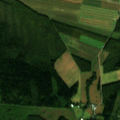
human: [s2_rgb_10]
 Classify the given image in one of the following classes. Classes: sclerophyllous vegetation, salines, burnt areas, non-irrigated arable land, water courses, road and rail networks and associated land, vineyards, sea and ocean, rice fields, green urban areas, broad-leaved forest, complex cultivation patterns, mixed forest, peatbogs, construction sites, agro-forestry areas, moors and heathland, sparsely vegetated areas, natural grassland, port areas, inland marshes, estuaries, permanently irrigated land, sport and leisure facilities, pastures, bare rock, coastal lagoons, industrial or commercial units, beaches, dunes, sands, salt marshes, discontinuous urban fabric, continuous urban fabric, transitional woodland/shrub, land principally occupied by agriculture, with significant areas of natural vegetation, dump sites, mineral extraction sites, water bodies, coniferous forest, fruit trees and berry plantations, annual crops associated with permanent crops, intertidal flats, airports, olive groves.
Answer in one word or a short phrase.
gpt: non-irrigated arable land, land principally occupied by agriculture, with significant areas of natural vegetation, coniferous forest, mixed forest